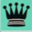
Piece: bQ